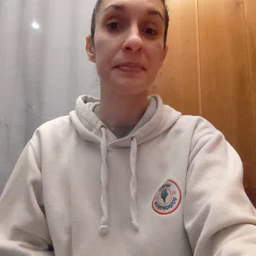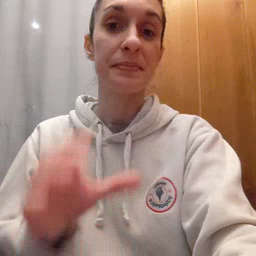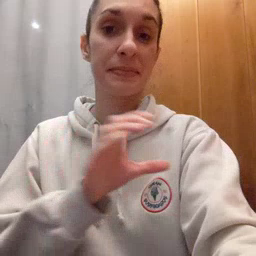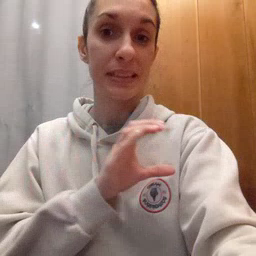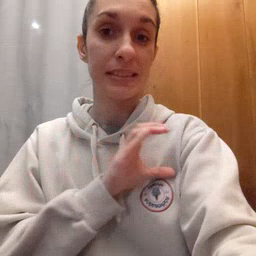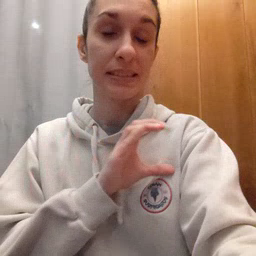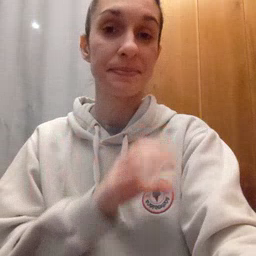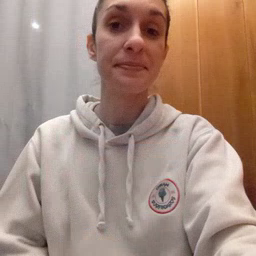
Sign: police